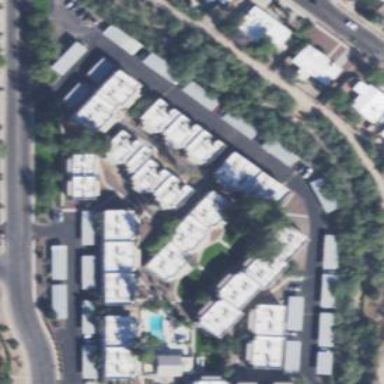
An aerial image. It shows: Residential area with apartments.